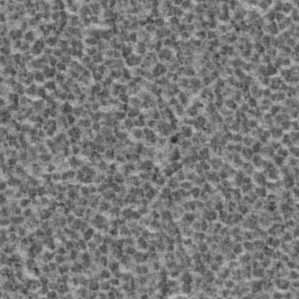
Label: frost